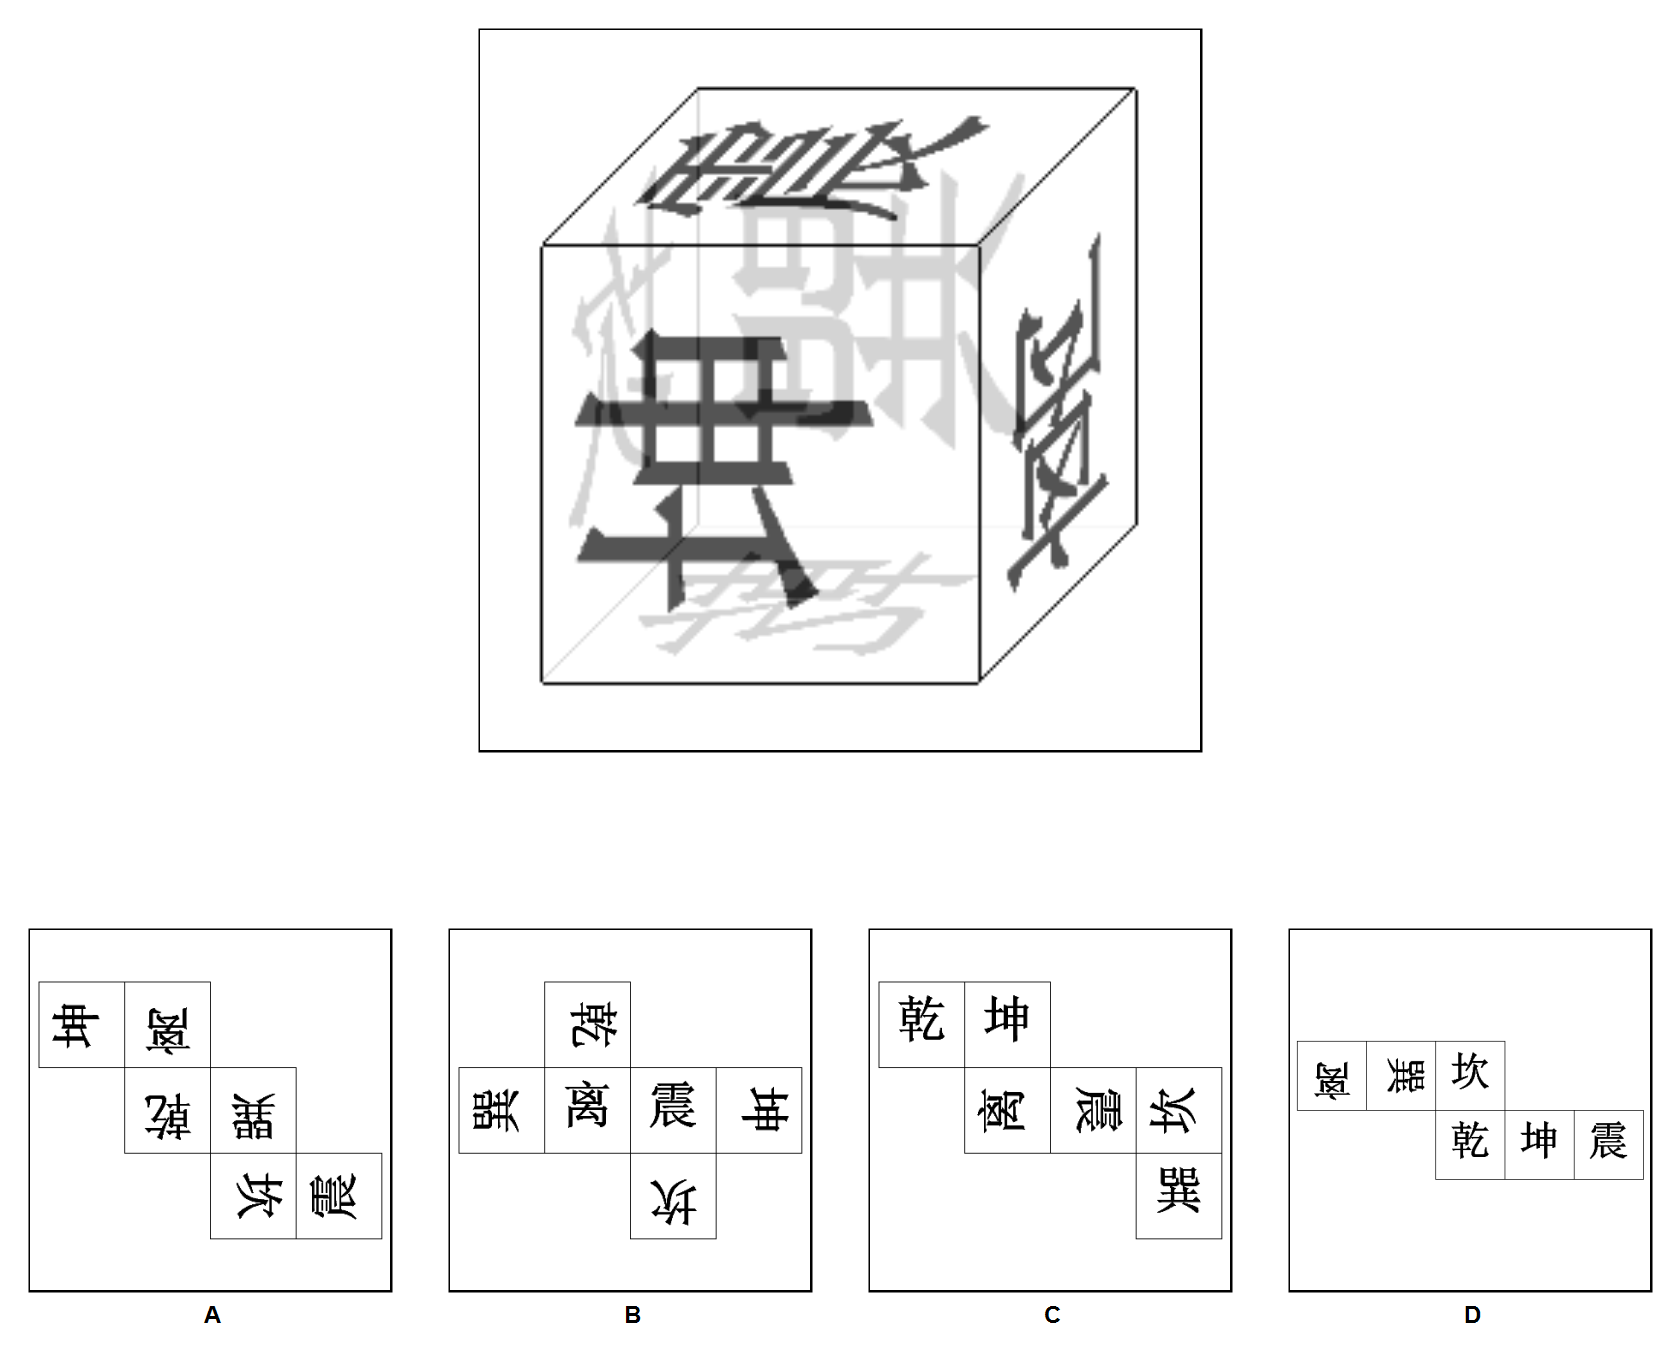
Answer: B